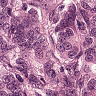
Metastatic tissue present: yes